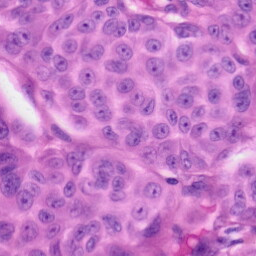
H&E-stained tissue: Skin